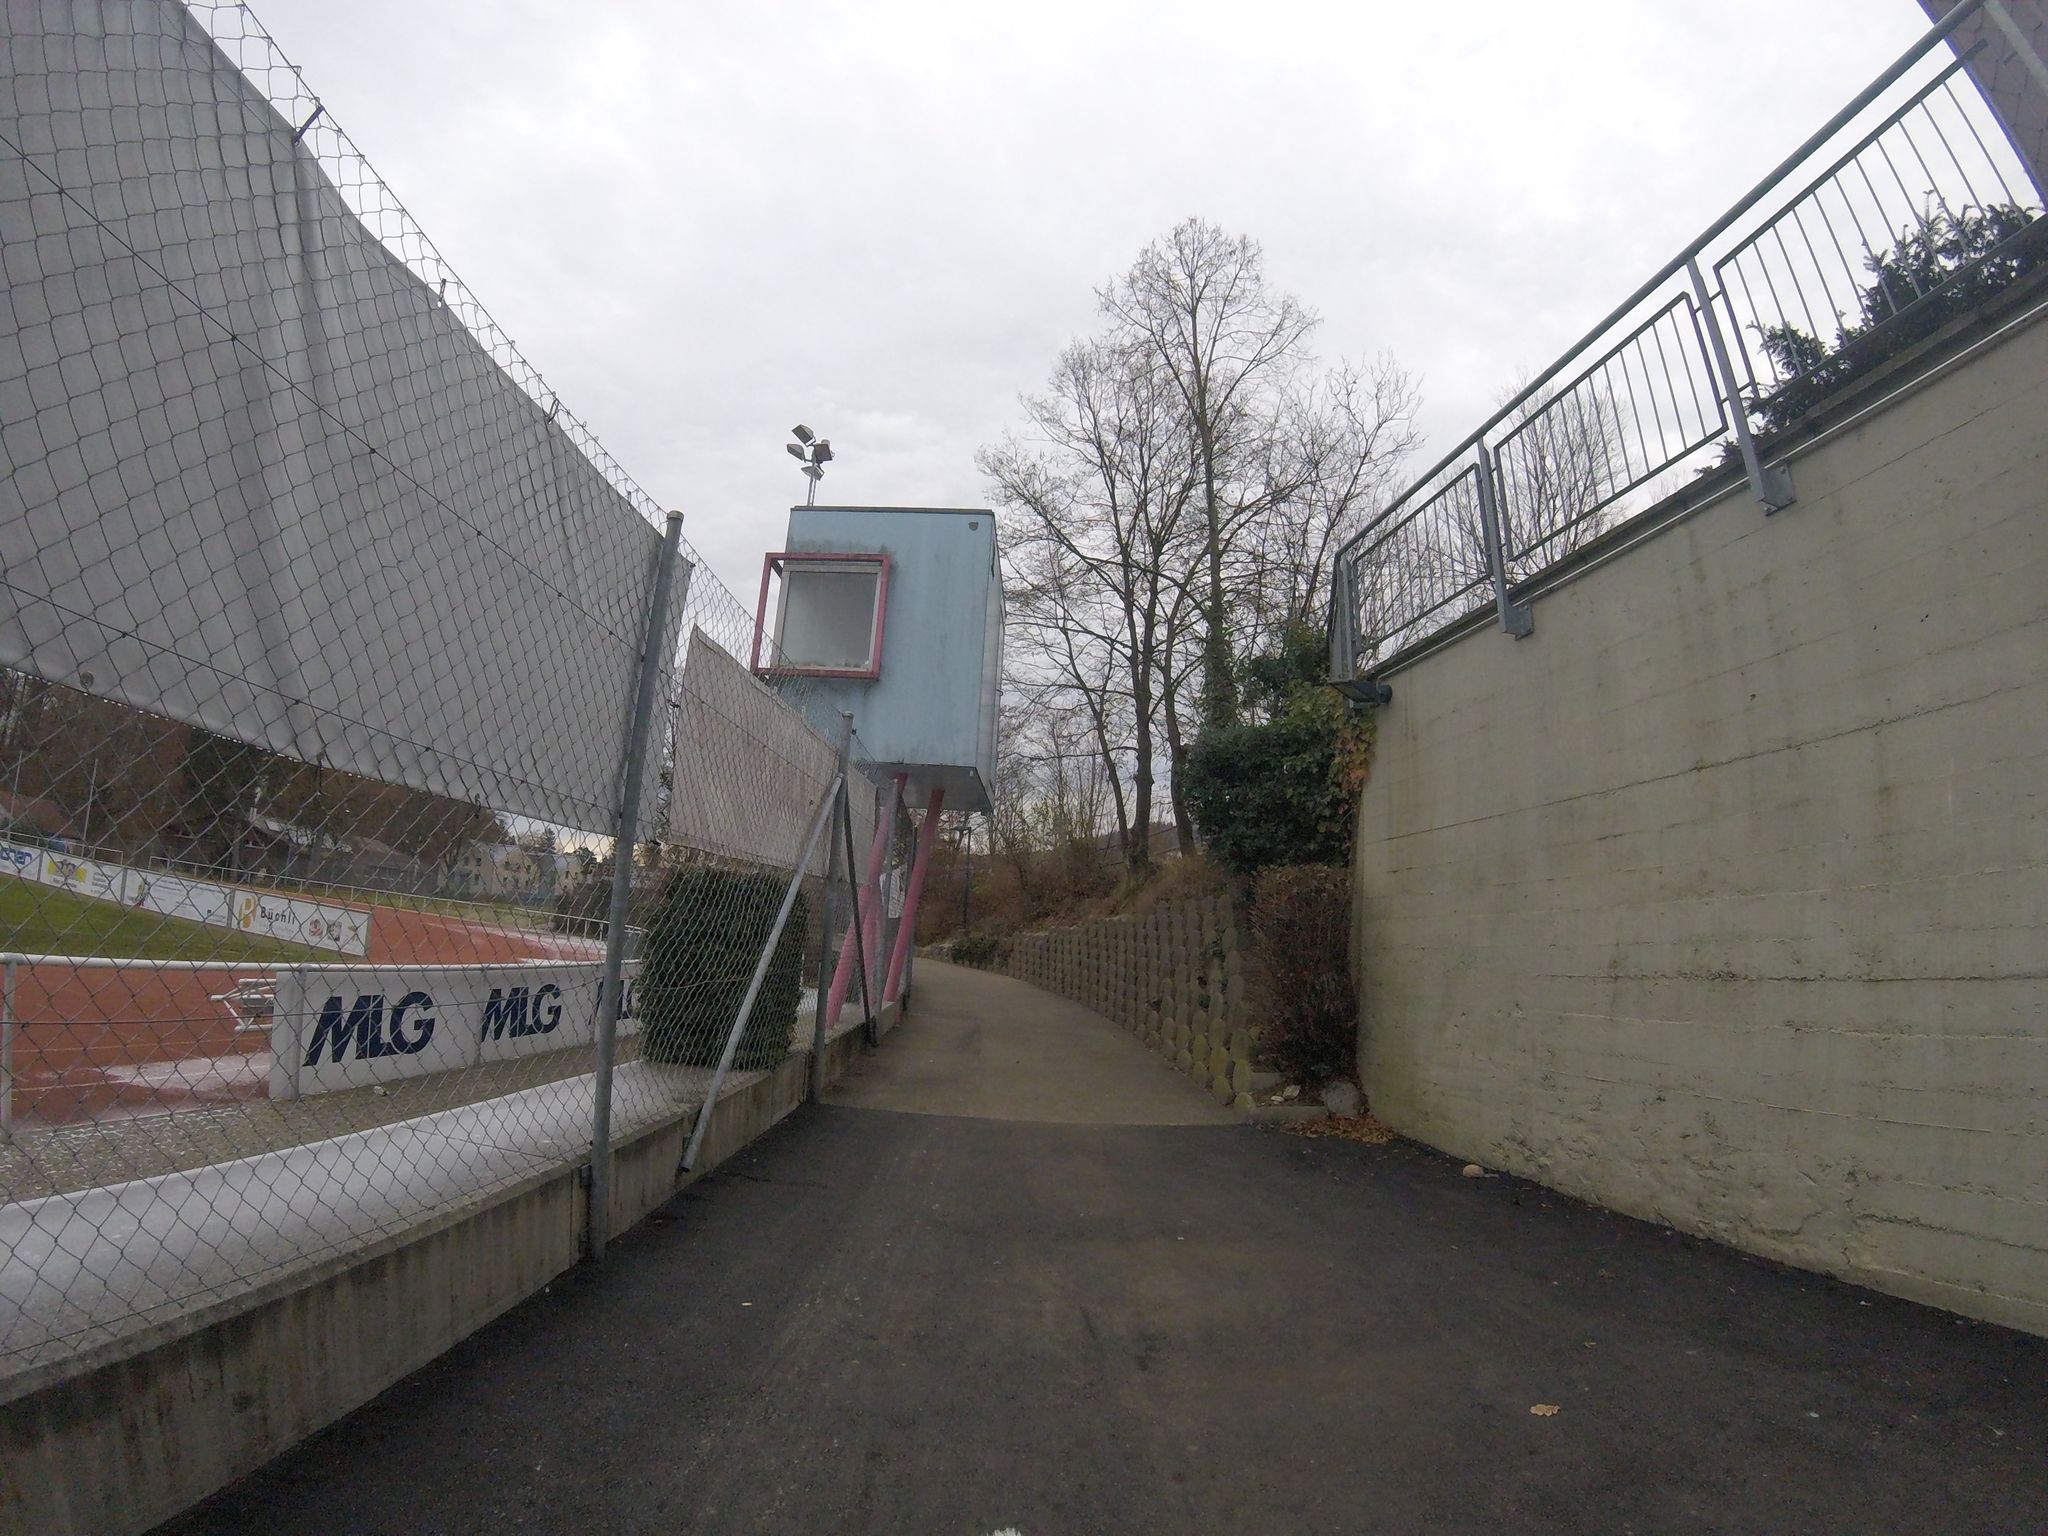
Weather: snowy
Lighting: day
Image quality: good
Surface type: walking surface
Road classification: path
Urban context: urban centre
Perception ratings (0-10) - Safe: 0.84, Lively: 3.02, Beautiful: 6.93, Boring: 7.53, Depressing: 8.7, Wealthy: 0.38